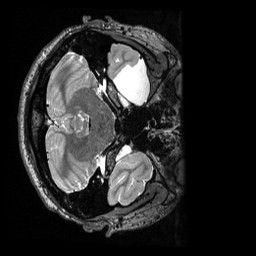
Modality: T2w
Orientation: axial
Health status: healthy
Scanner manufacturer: siemens
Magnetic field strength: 3 T
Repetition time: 3.2 s
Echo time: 0.565 s